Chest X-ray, AP view. Patient: 23 years old, sex F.
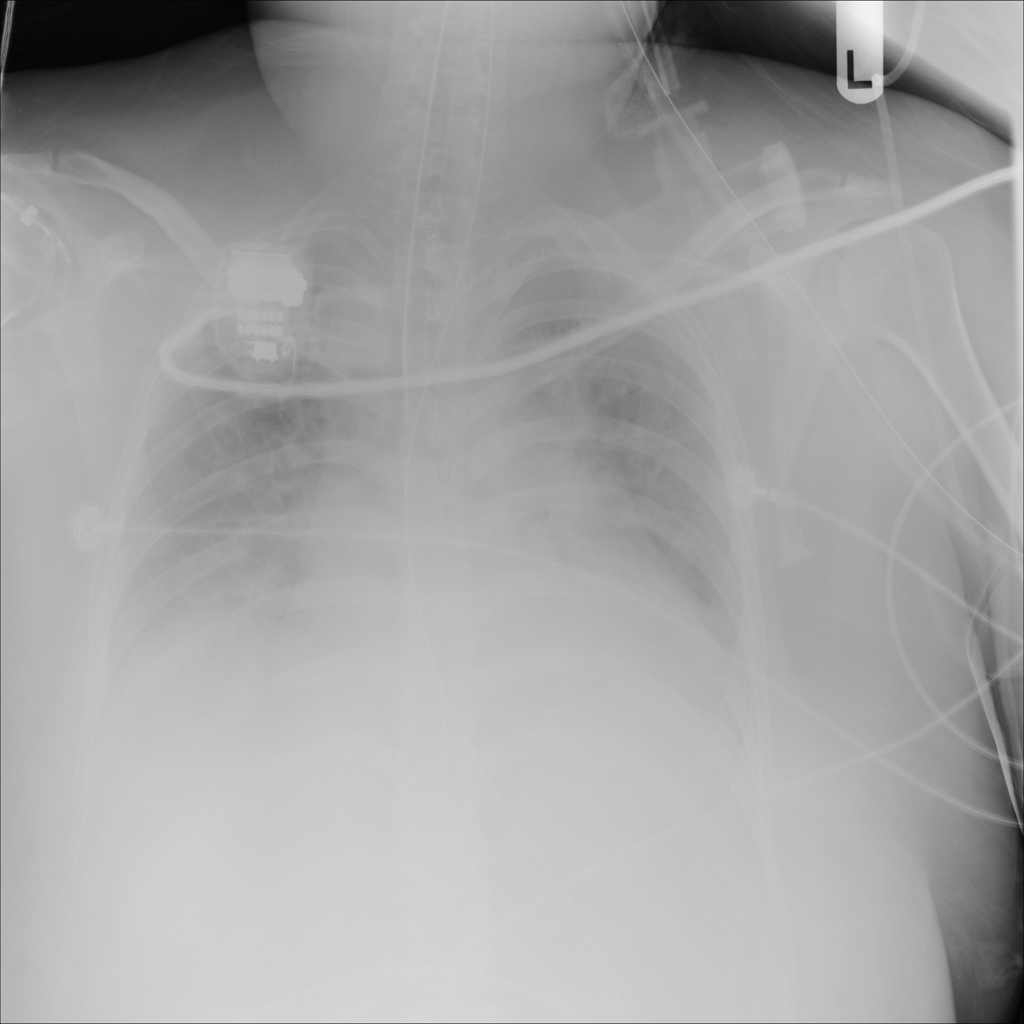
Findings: No Finding